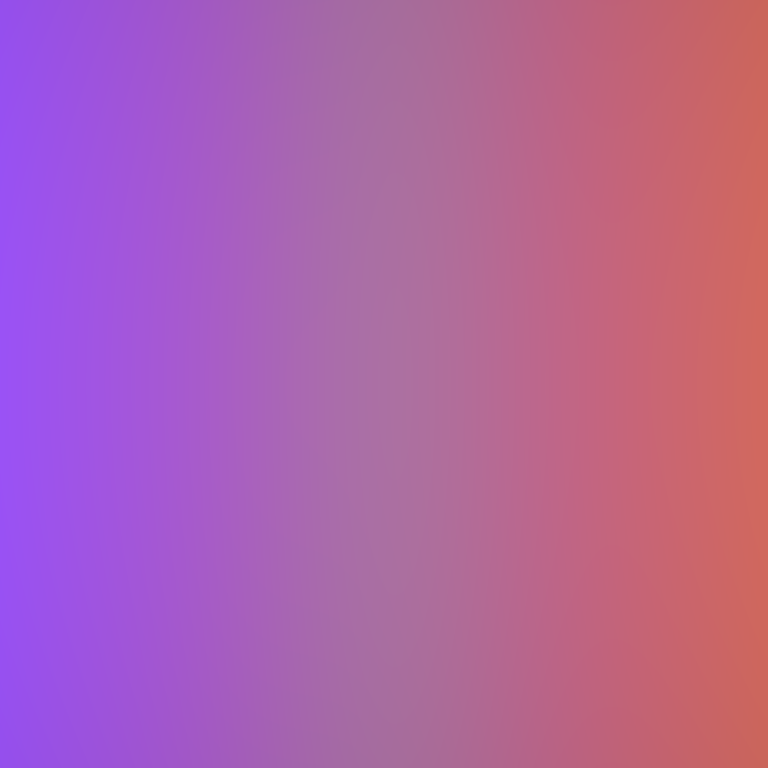
Abstract light effect, smooth gradient from violet to coral, serene atmosphere, soft blend, no room, no furniture, no objects.